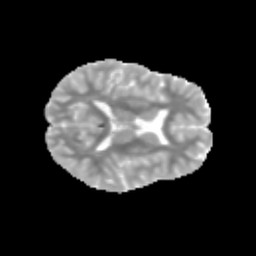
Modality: MD
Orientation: axial
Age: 13
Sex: female
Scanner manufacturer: siemens
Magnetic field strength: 3 T
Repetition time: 3.8 s
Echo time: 0.07 s